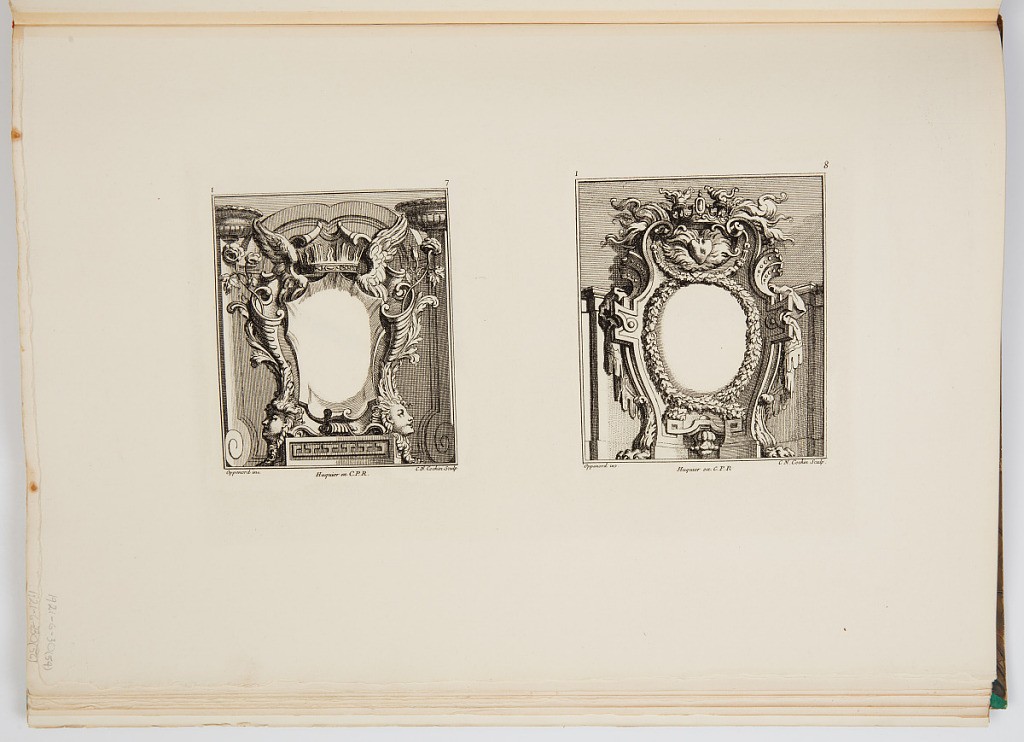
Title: Designs for Cartouches
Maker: Gilles-Marie Oppenord, French, 1672–1742
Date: ca. 1900
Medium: Photomechanical print
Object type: Bound print
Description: Page printed with two cartouche designs. The cartouche on the left is framed with mascarons, acanthus leaves, scrolls, and wings, and topped by a crown. The cartouche on the right has lion claw feet and a flaming heart at the top. Both plates are signed and numbered.